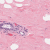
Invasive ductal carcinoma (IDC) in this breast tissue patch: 0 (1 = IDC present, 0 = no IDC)